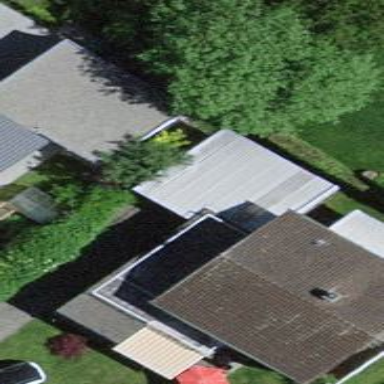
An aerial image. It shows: Garage building.